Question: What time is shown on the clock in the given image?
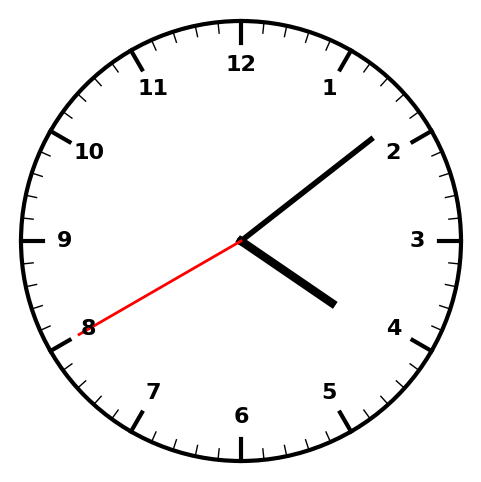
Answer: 04:08:40